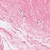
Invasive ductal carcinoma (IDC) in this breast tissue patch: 0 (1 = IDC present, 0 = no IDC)